Interaction volume radius: 10 \u00c5
Interaction volume height: 25 \u00c5
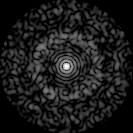
Disorder parameter: 0.8402